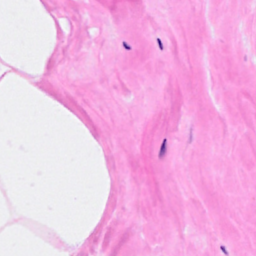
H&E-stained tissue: Breast